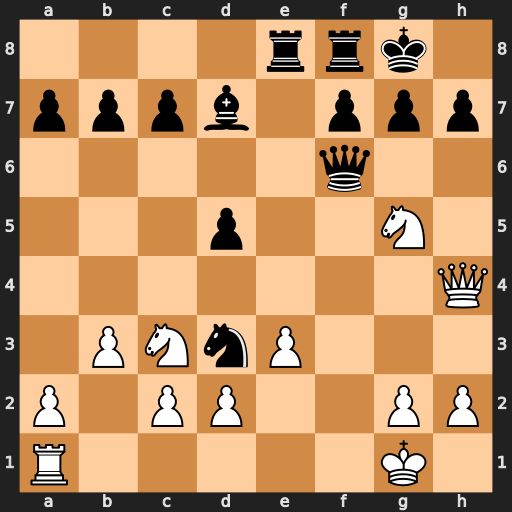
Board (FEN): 4rrk1/pppb1ppp/5q2/3p2N1/7Q/1PNnP3/P1PP2PP/R5K1
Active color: w
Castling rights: -
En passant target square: -
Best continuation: Qxh7#